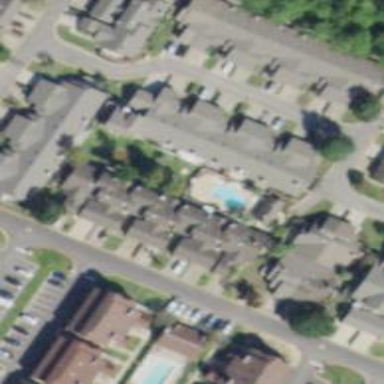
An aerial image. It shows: Swimming pool located in leisure land.